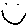
Label: smiley face